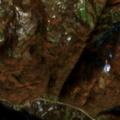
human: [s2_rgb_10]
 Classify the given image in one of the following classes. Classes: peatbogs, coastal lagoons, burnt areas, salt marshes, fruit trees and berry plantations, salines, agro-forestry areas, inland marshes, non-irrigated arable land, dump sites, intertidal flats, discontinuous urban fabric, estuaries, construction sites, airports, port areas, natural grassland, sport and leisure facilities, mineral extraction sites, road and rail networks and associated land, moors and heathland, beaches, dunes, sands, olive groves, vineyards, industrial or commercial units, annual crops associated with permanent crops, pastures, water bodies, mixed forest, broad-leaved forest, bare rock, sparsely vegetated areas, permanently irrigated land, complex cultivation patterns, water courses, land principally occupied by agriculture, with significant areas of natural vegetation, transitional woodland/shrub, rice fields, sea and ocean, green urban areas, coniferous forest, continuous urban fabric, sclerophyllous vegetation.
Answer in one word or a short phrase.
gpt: complex cultivation patterns, land principally occupied by agriculture, with significant areas of natural vegetation, broad-leaved forest, transitional woodland/shrub